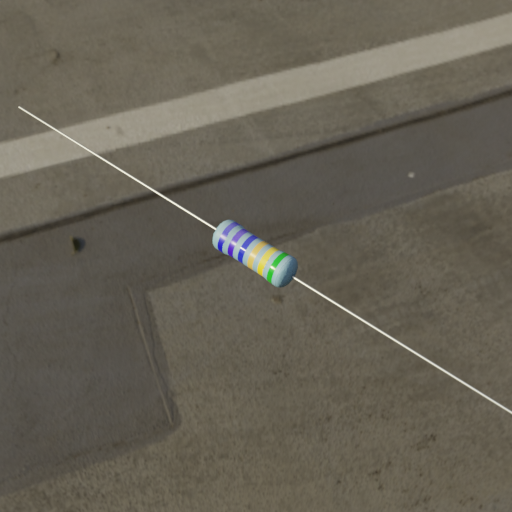
Resistor colour bands (in order): blue, blue, blue, gold, yellow, green